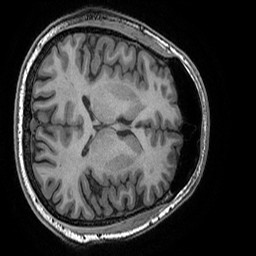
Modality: T1w
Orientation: axial
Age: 26
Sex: male
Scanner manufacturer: ge
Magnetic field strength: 3 T
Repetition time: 0.008184 s
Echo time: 0.003192 s